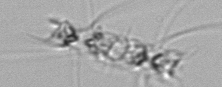
Label: Chaetoceros_didymus